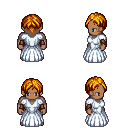
a pixel art fantasy rpg character, male body template, human, dark skin, underdress, robe skirt, dark blonde parted hairstyle, cloth bracers, maroon shoes, four views (front, back, left, right), 2x2 character sprite sheet, small pixel art, hard edges, no anti-aliasing